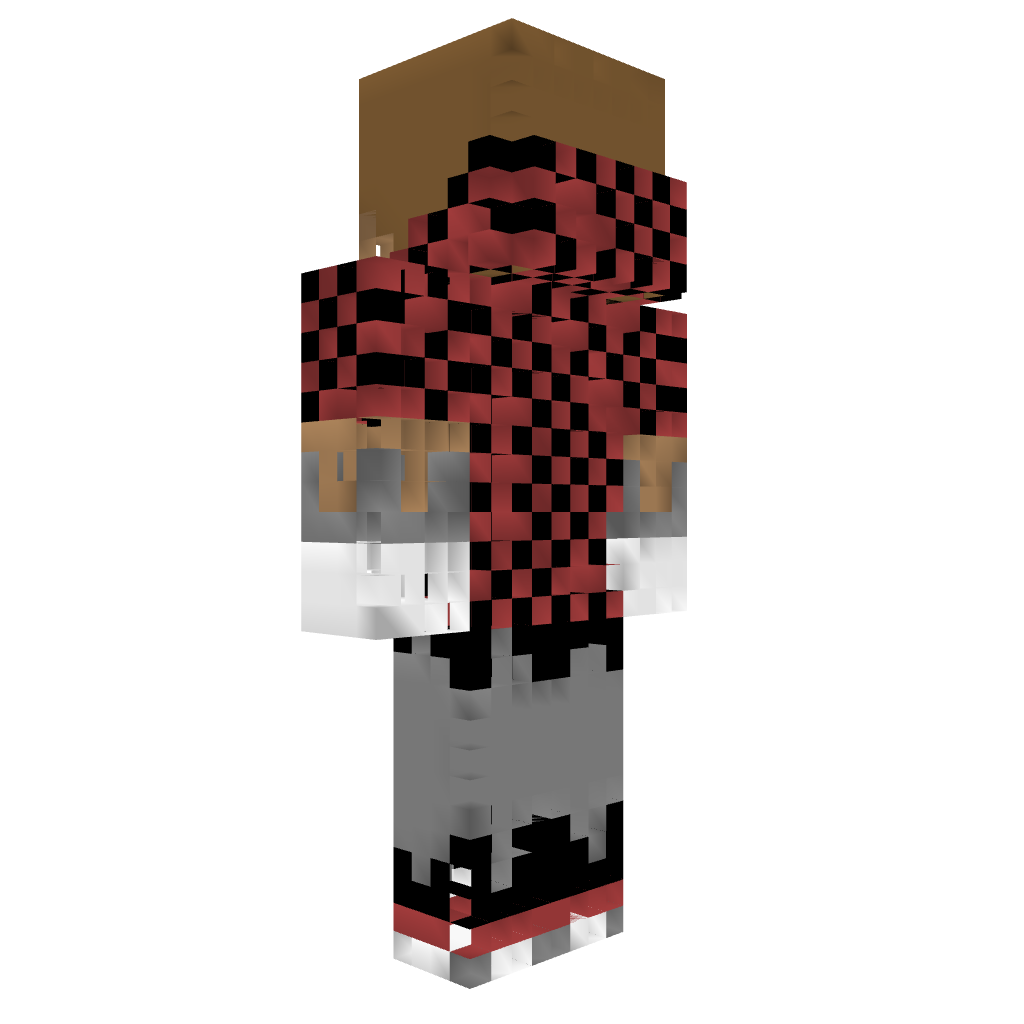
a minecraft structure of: BajanCanadian bad low quality